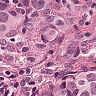
Metastatic tissue present: yes